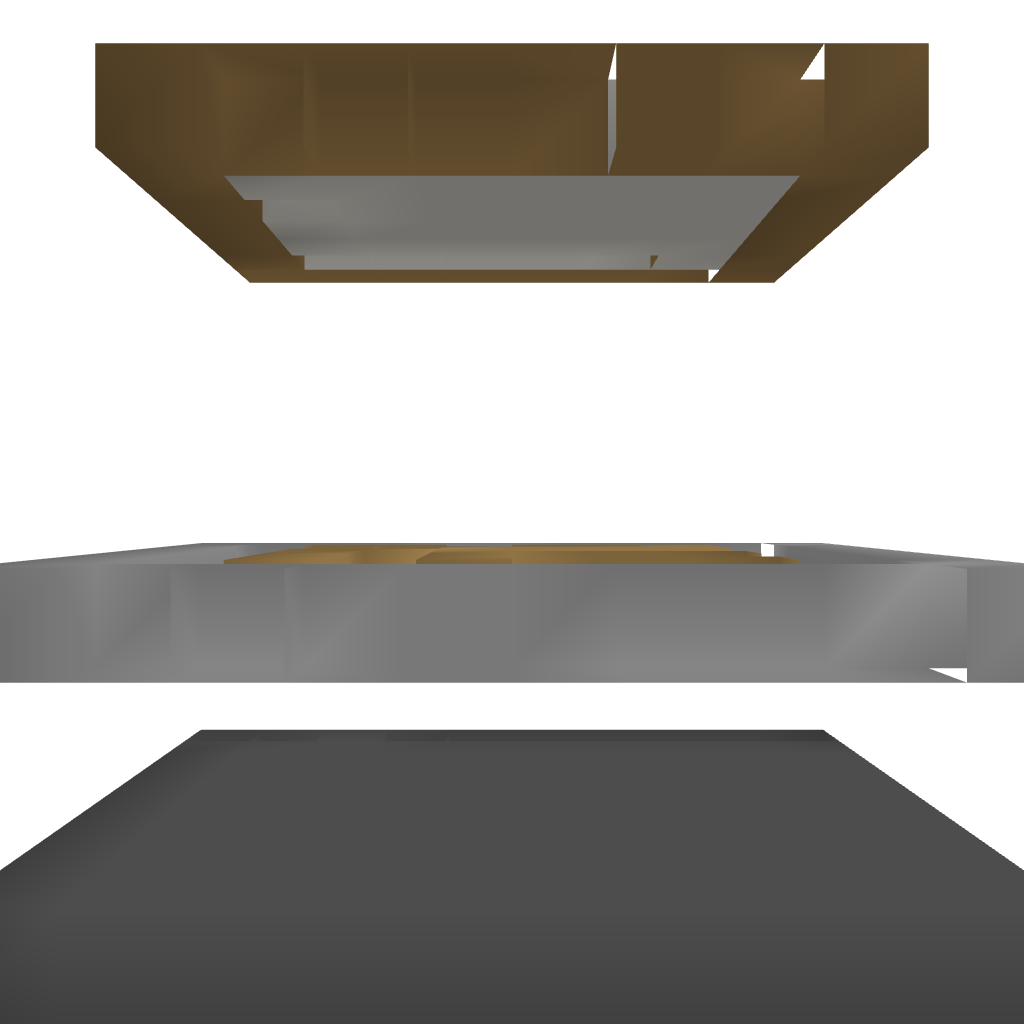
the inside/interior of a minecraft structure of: Open Cafe